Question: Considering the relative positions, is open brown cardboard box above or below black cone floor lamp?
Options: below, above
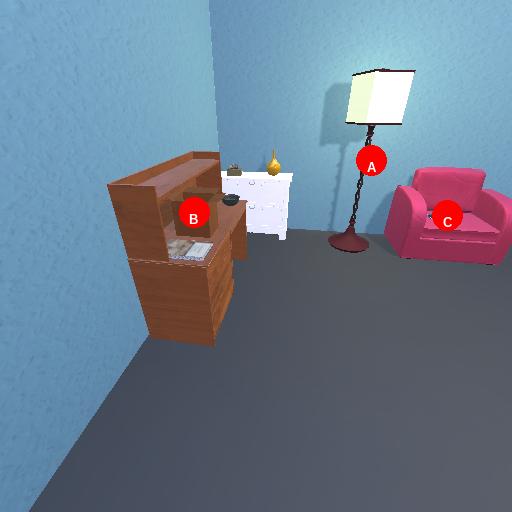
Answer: below